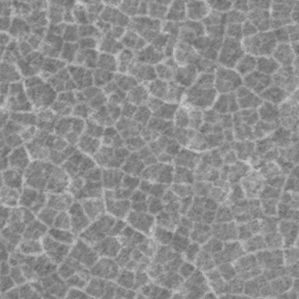
Label: frost